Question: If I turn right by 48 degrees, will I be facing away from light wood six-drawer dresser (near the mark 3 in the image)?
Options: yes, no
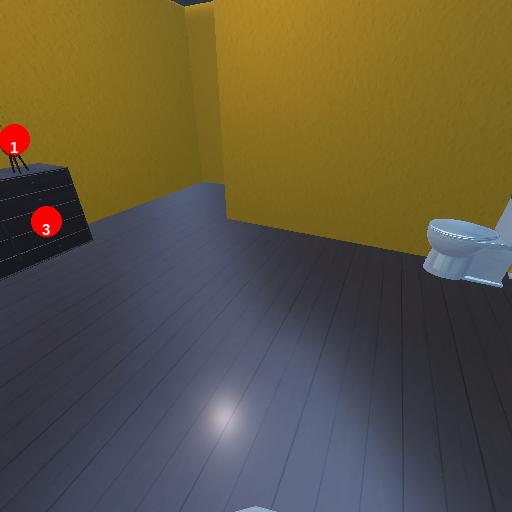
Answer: yes